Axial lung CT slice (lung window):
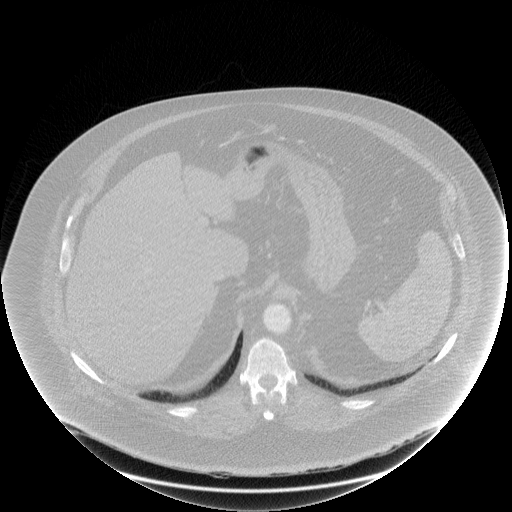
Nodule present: no